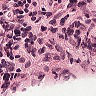
Metastatic tissue present: no